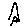
Label: triangle